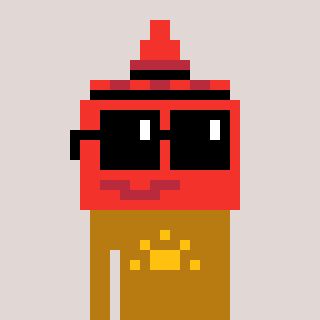
a pixel art character with square black sunglasses, a ketchup-shaped head and a gold-colored body on a warm background